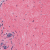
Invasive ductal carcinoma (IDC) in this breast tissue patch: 0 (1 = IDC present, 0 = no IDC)